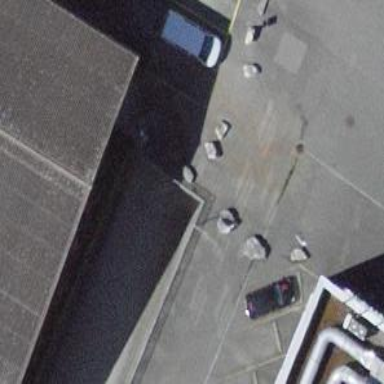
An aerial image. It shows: Block barrier.